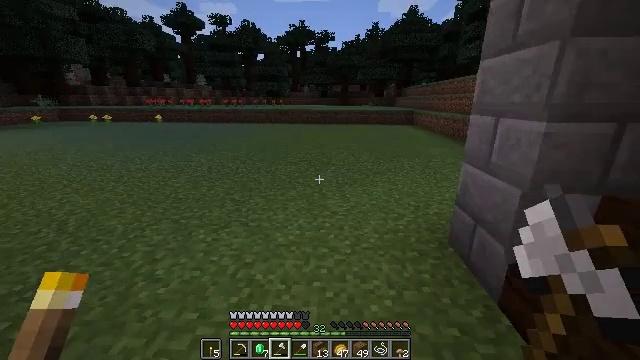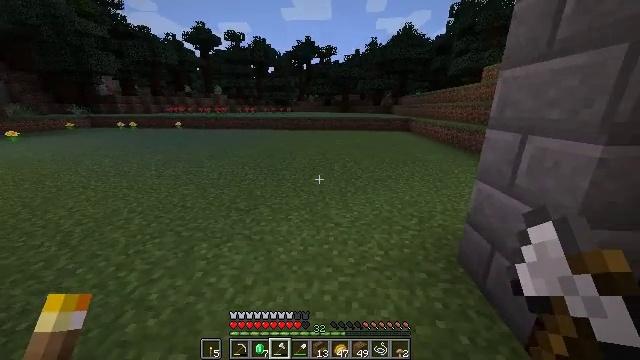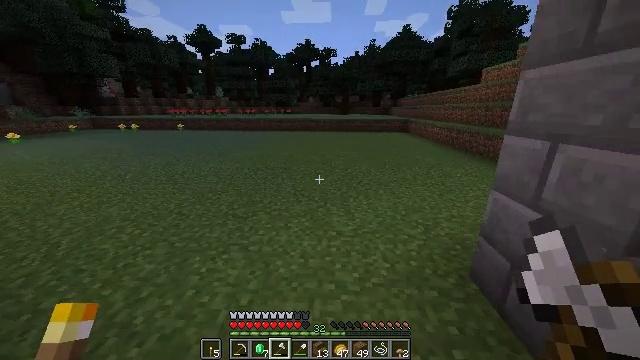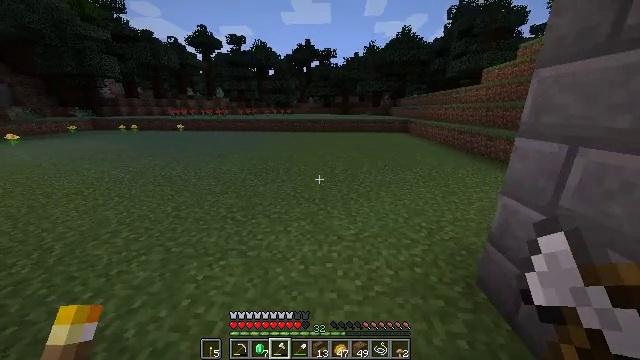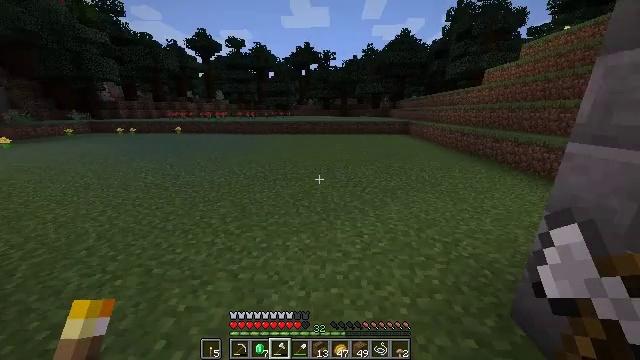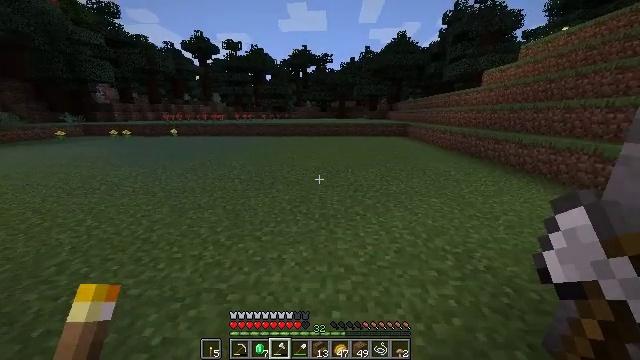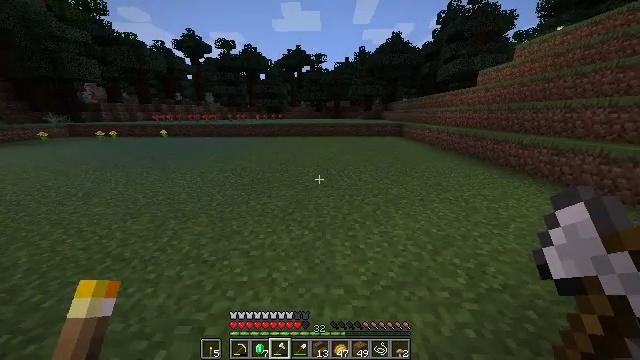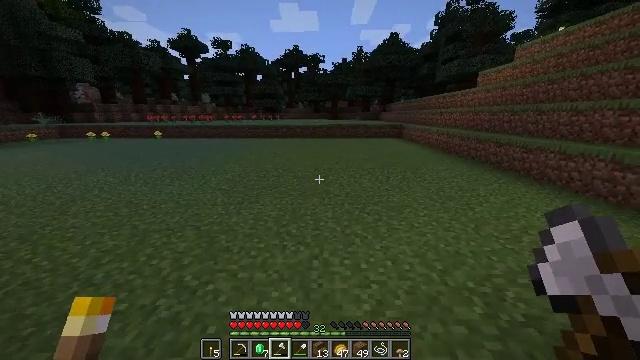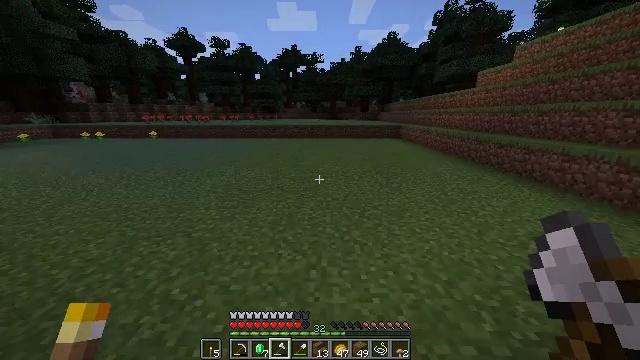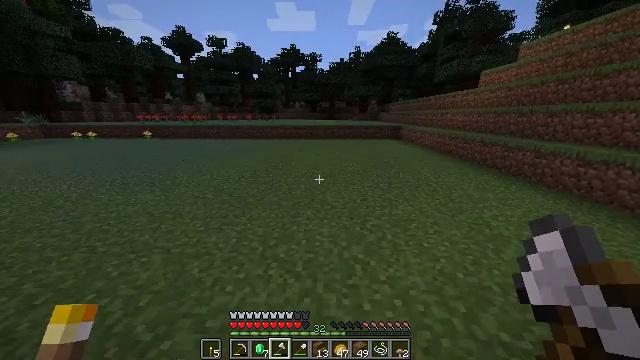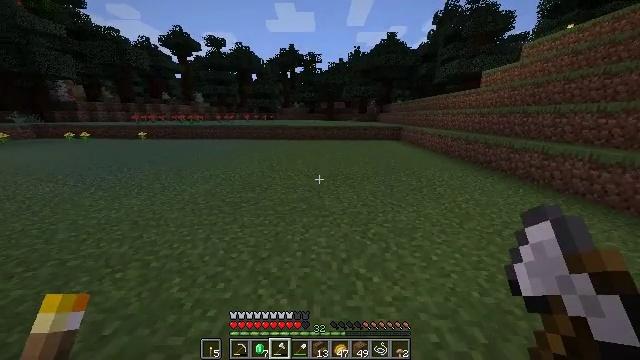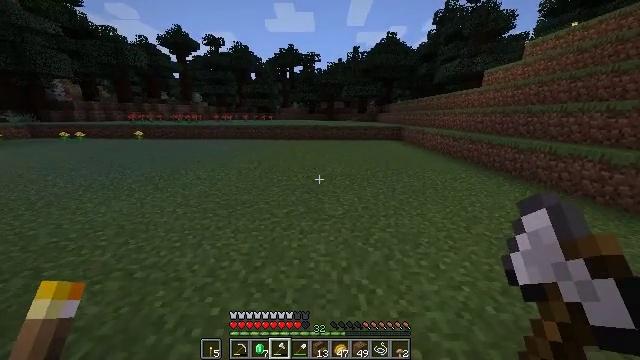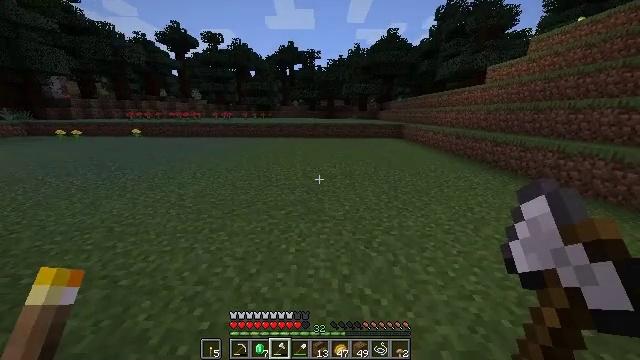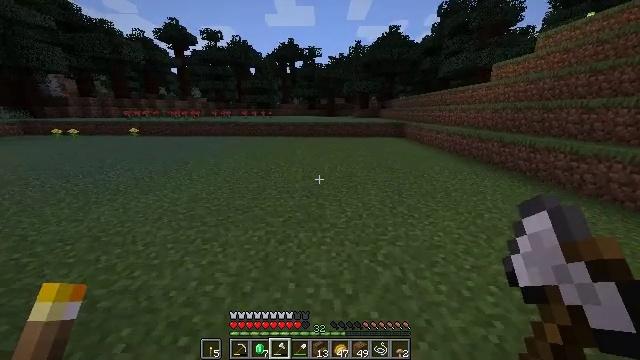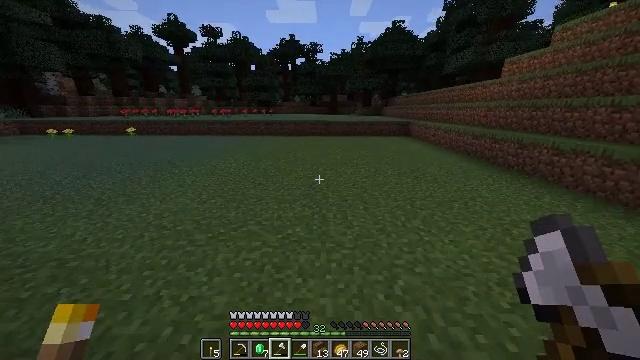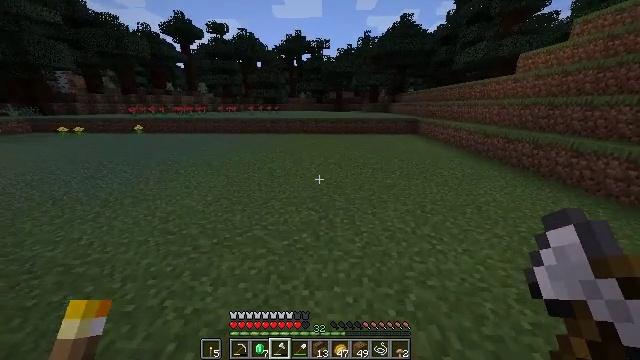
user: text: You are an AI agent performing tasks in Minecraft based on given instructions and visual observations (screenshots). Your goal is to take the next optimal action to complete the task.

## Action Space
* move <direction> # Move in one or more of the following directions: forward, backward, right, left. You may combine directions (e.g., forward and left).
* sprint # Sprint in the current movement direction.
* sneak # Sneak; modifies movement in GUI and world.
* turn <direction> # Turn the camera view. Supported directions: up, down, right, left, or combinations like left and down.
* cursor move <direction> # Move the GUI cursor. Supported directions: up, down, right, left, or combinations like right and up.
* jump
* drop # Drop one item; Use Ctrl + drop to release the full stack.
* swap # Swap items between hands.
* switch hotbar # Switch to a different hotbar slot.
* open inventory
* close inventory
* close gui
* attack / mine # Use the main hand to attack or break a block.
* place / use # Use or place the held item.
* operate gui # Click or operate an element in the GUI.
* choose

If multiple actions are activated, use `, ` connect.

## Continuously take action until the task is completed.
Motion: motion action
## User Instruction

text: Gather poppy from the ground.
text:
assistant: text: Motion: move forward, sprint
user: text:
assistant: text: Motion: move forward
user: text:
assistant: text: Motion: move forward
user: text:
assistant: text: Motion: move forward
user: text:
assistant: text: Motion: move forward, sprint
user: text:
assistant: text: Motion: move forward, sprint, turn right
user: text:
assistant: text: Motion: move forward, sprint
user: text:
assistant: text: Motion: move forward
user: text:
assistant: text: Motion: move forward
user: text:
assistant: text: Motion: move forward
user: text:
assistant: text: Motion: move forward
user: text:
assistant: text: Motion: move forward
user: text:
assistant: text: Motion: move forward
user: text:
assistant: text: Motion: move forward
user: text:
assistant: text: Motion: move forward, turn left and down, jump
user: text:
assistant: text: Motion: move forward, turn left, jump
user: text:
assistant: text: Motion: move forward, jump
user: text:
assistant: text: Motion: move forward, jump
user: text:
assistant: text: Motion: move forward, jump
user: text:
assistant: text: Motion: move forward, jump
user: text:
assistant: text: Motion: move forward, jump
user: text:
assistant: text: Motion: move forward, jump
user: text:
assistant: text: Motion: move forward, jump
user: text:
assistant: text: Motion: move forward, jump
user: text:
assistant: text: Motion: move forward, sprint, turn left, jump
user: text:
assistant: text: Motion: move forward, sprint, turn left, jump
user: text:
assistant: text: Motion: move forward, sprint, turn left, jump
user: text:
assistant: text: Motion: move forward, sprint, turn left, jump
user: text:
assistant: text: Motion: move forward, jump
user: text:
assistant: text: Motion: move forward, turn left, jump